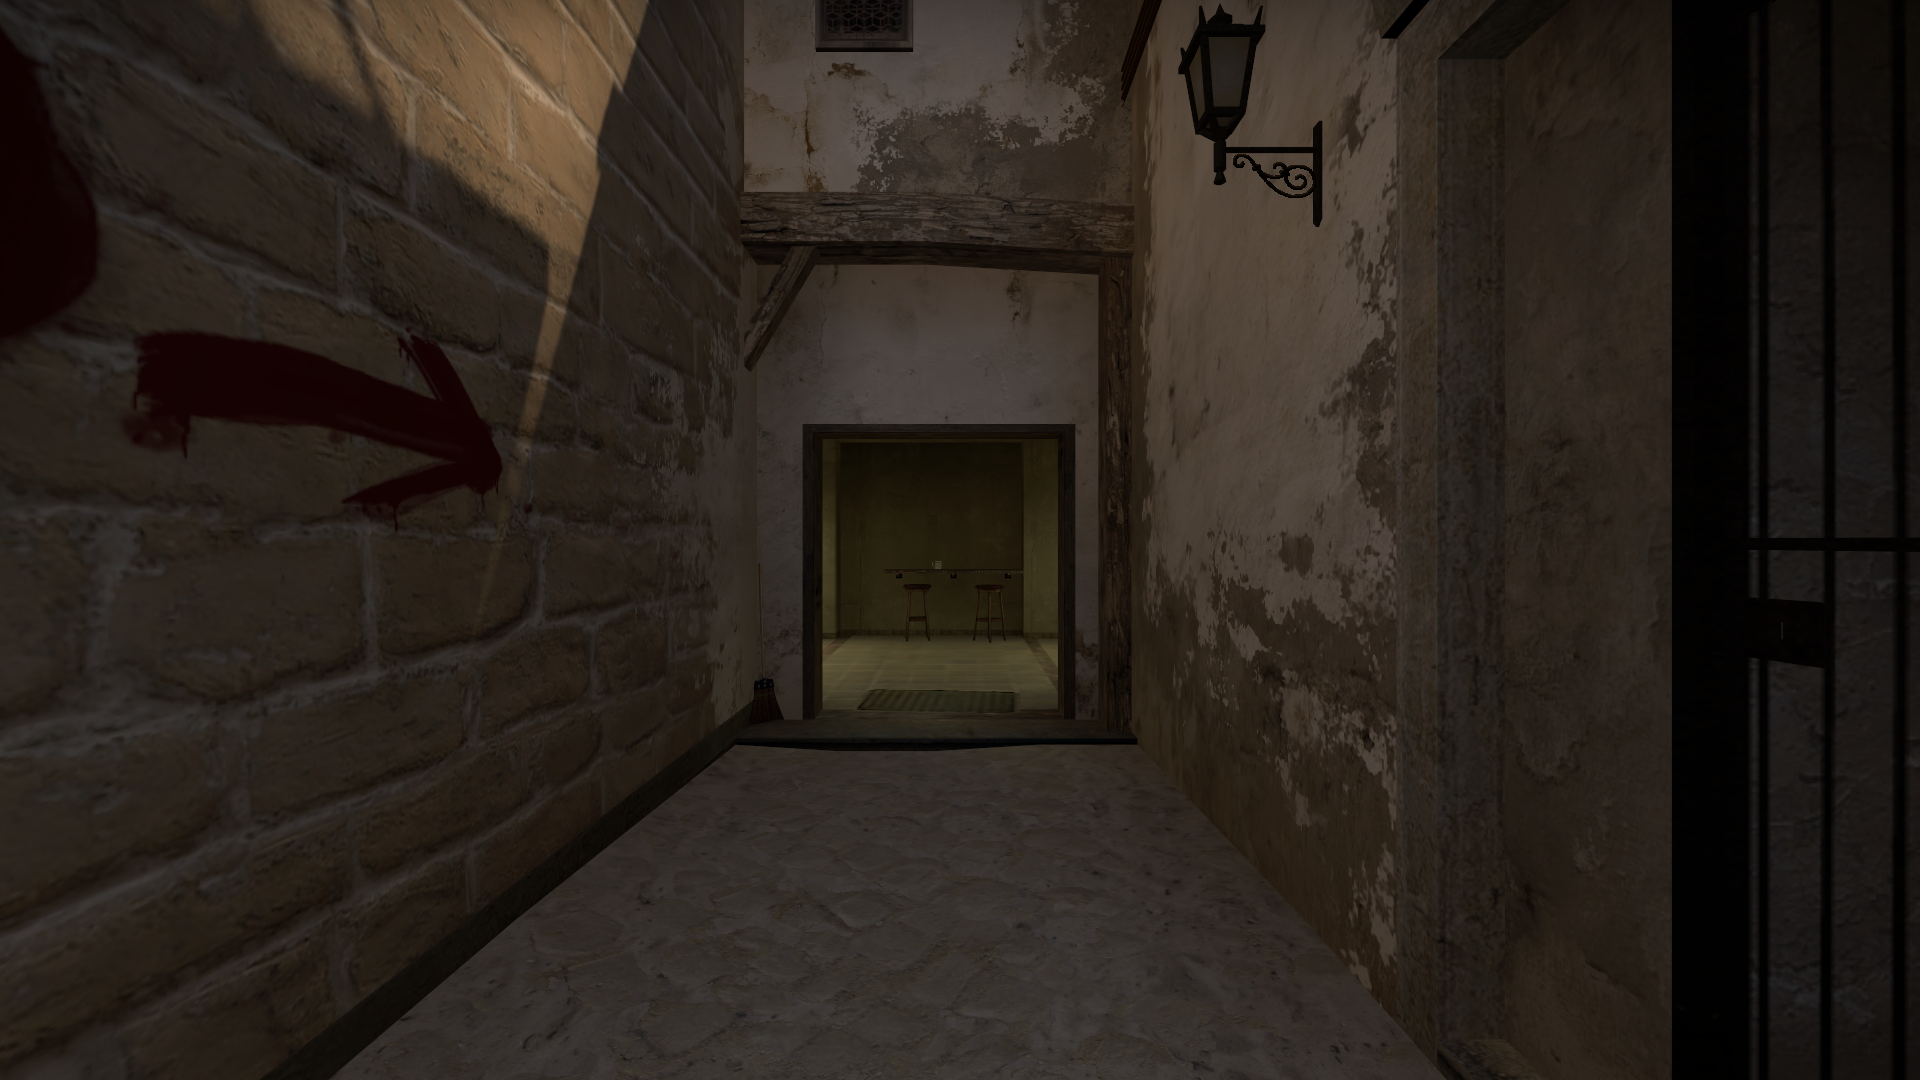
Map: de_mirage